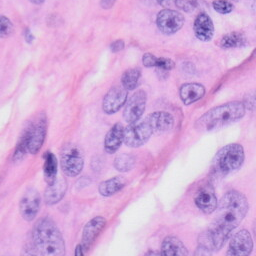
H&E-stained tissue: Skin